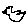
Label: bird